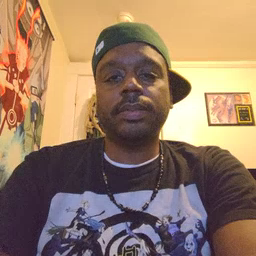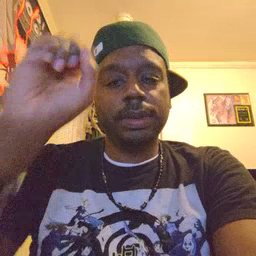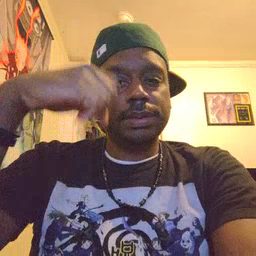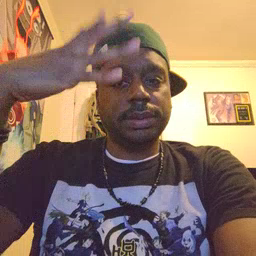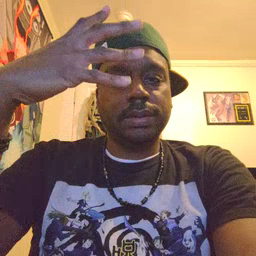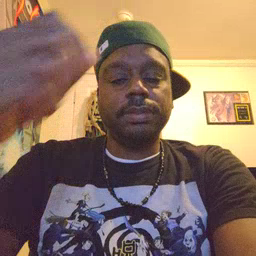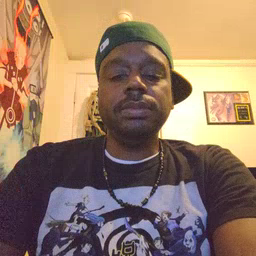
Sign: sun